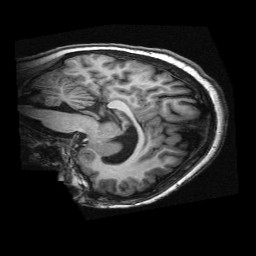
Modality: T1w
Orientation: sagittal
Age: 7
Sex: female
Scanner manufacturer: siemens
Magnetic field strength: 3 T
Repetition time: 2.3 s
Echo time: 0.00336 s